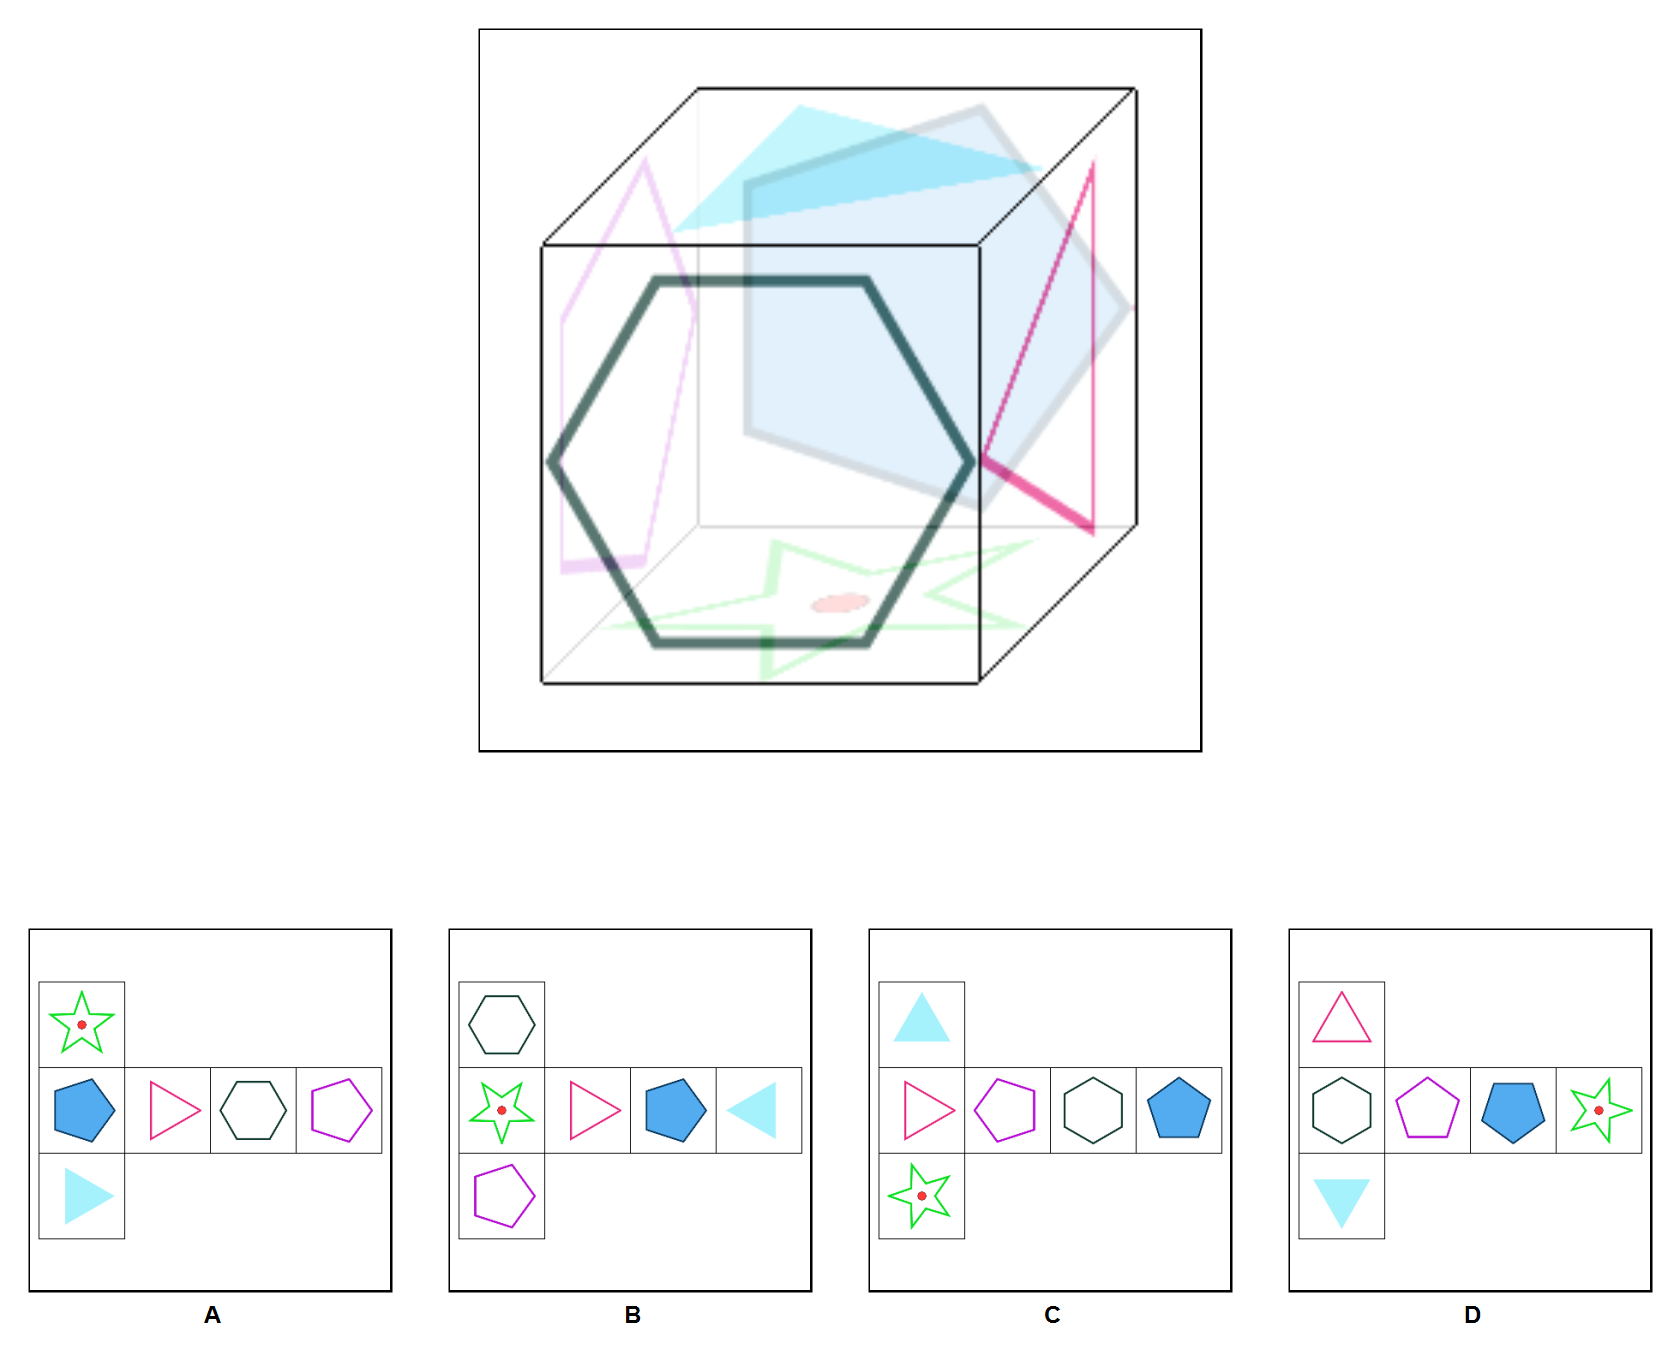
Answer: A